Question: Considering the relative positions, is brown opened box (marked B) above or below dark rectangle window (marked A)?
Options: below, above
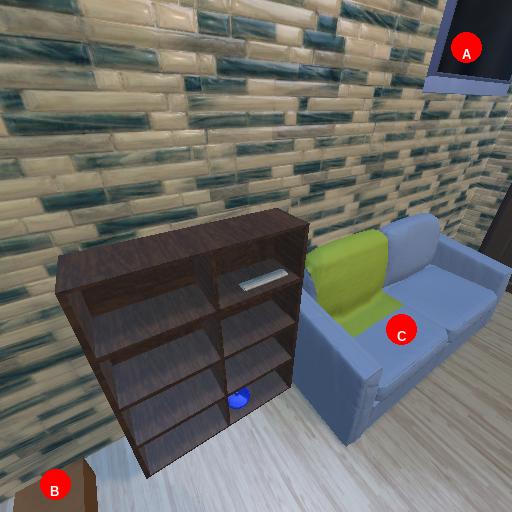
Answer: below